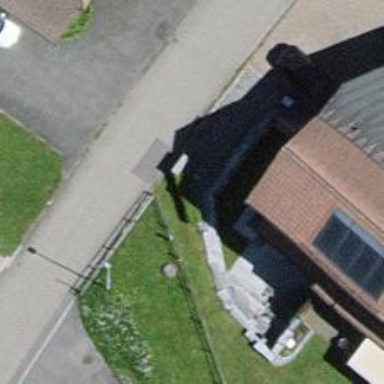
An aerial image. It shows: Cable distribution cabinet for power.